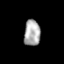
Tissue: prostate
Cell type: T cells
Senescence score: 0.825
Nuclear area (px): 415
Mean DAPI intensity: 172.665